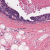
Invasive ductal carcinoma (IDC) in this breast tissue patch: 0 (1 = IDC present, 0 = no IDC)